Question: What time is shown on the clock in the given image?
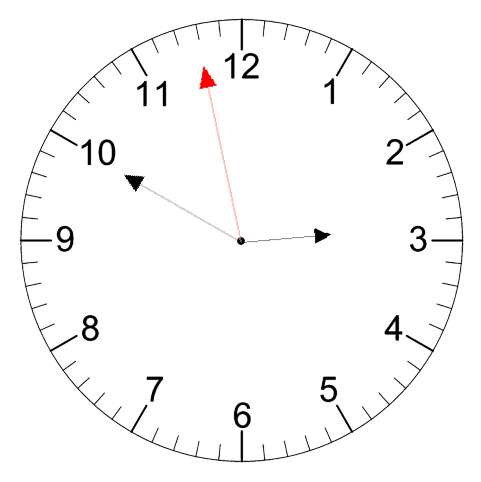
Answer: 02:49:58